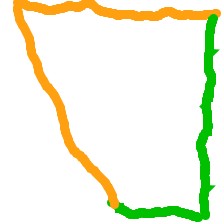
Shape: trapezoid